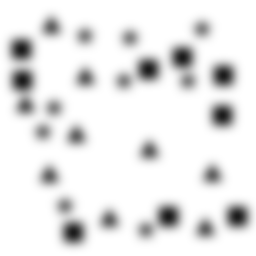
Squares: 9
Triangles: 9
Stars: 9
Total shapes: 27